Field crop: tomato
Growth stage: 1
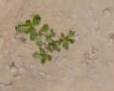
Species: portulaca